Field crop: tomato
Growth stage: 1
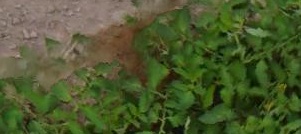
Species: tomato